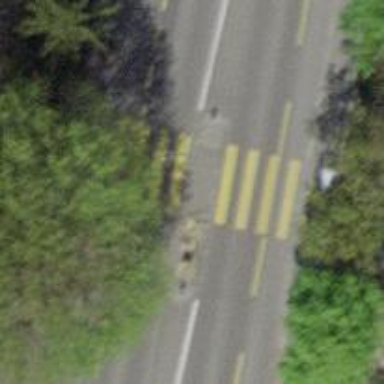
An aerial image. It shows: Zebra crossing on the road.